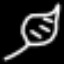
Label: leaf